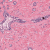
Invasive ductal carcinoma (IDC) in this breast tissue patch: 0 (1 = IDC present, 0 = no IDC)